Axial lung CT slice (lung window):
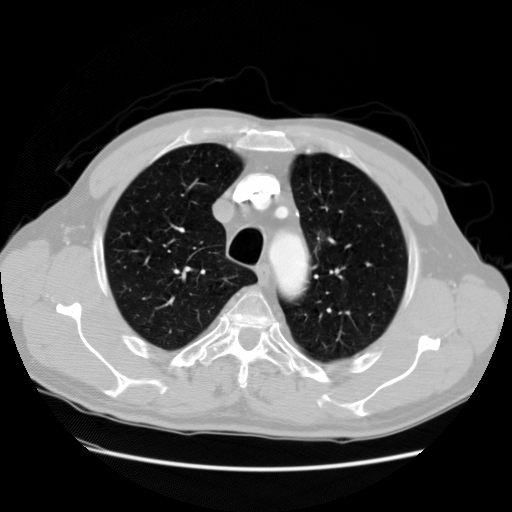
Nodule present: no